В вертикально расположенную доску горизонтально вбиты гвозди без шляпок, торчащие из доски на несколько сантиметров. Как показано на рисунке, маленький стальной шарик бросают в точке $A$ (в левом верхнем углу доски) так, чтобы он достиг точки $B$ (правого нижнего угла доски), упруго подпрыгивая на выступающих гвоздях.
Можно ли расположить гвозди так, чтобы шарик перелетел из точки $A$ в точку $B$ быстрее, чем если бы он скользил без трения вниз по кратчайшему расстоянию, т.е. по прямой линии $AB$;
Можно ли расположить гвозди так, чтобы шарик достиг точки $B$ за время $t < 0.4 ~с$?
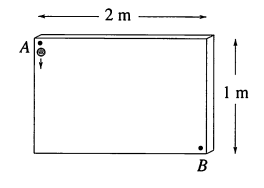
Ответ: Да, можно. Траектория — циклоида.
Ответ: Нет.
Темы:
T, Механика, Кинематика, Оптимизация, 200 задач